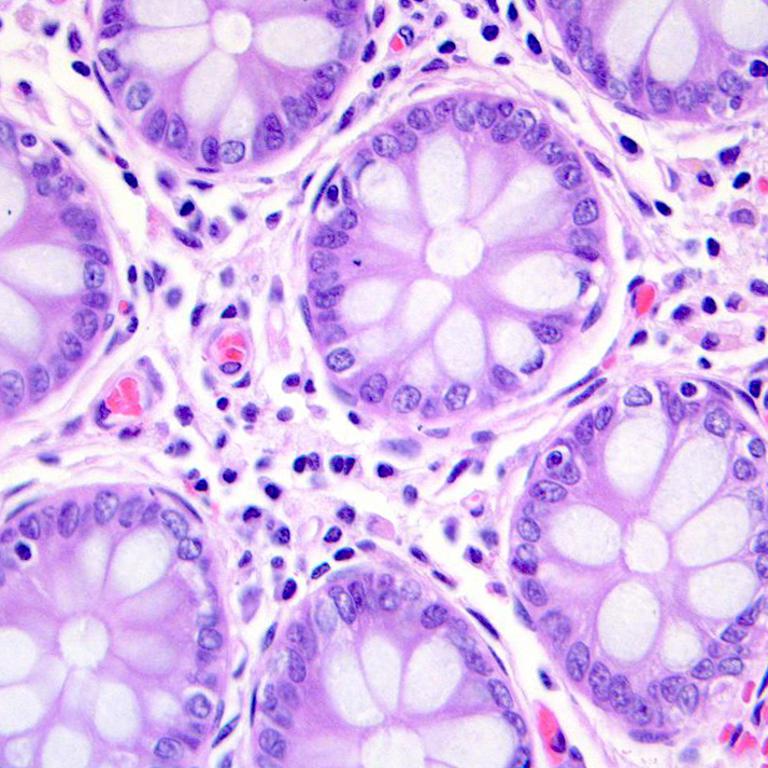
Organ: colon
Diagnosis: benign